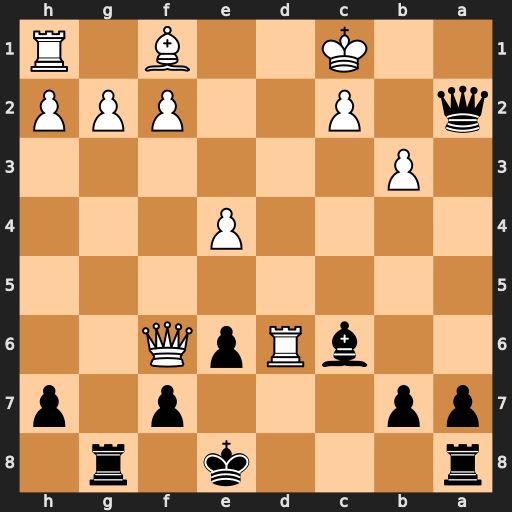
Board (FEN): r3k1r1/pp3p1p/2bRpQ2/8/4P3/1P6/q1P2PPP/2K2B1R
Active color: b
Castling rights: q
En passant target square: -
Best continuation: Qa3+ Kb1 Qxd6